I will show an image sequence of human cooking. I have annotated the images with numbered circles. Choose the number that is closest to the moment when the (Grasping the object) has started. You are a five-time world champion in this game. Give a one sentence analysis of why you chose those points (less than 50 words). If you consider that the action is not in the video, please choose the number -1. Provide your answer at the end in a json file of this format: {"points": []}
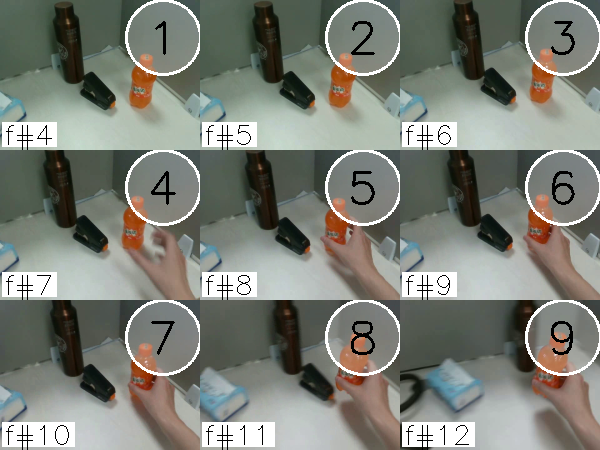
Frame 6 shows the clearest moment of hand-object contact.
{"points": [6]}